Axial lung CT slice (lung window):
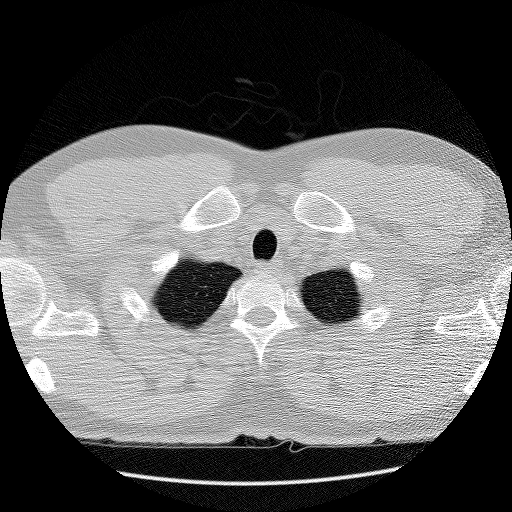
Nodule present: no